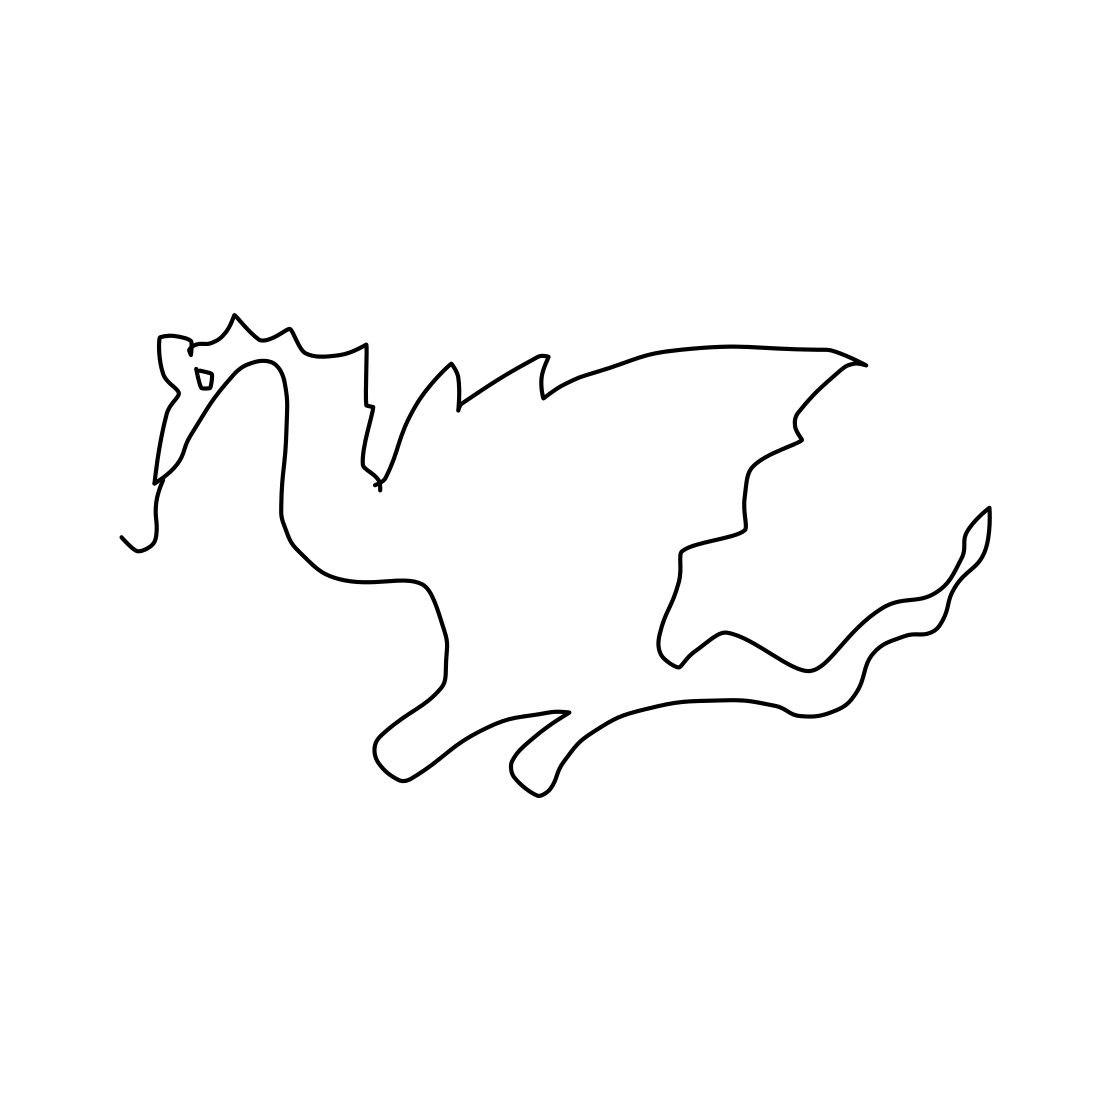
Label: dragon